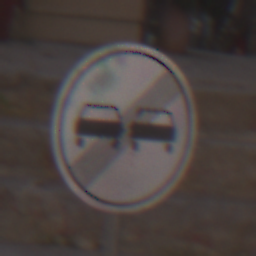
Verkehrszeichen: EndeUeberholverbot
Umgebung: Outdoor, Urban
Tageszeit: MorningAfternoon
Wetter: Clear
Licht: Natural
Jahreszeit: NotSpecified
Kontrast: LowContrast